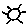
Label: sun